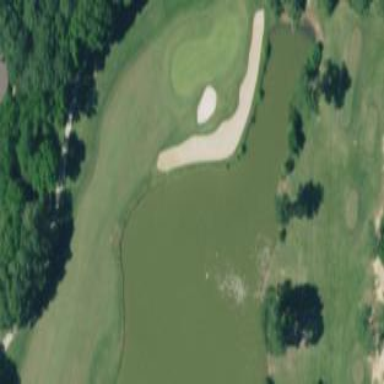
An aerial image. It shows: Golf bunker filled with natural sand.